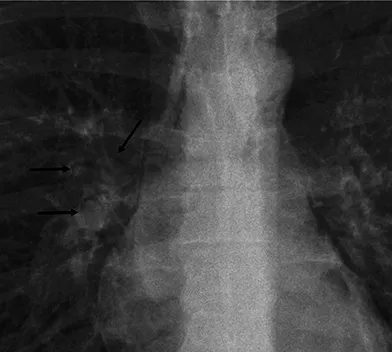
Right hilar air crescent on a chest radiograph (arrows).
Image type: radiology (x_ray)